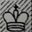
Piece: wK